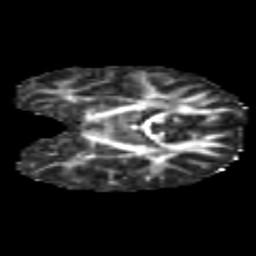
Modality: FA
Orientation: coronal
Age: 7
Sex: female
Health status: healthy